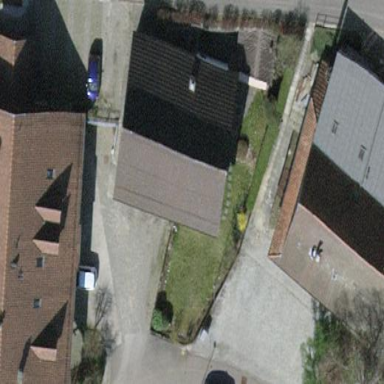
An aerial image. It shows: Terrace building.